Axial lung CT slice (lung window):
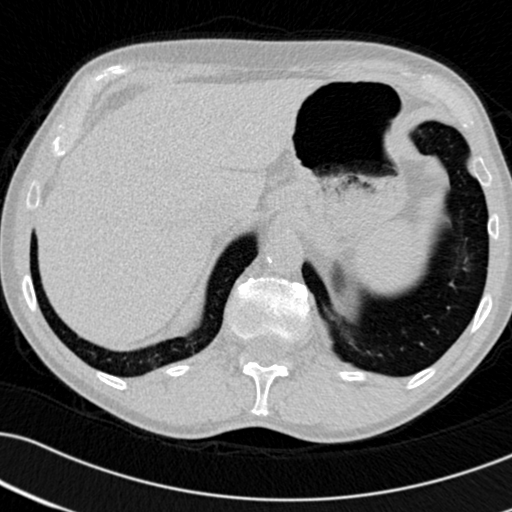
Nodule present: no